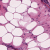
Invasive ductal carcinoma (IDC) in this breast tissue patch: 0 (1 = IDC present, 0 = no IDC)